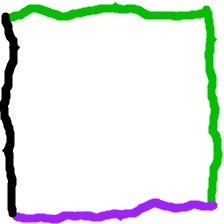
Shape: square